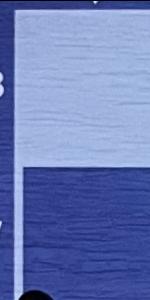
Label: Empty